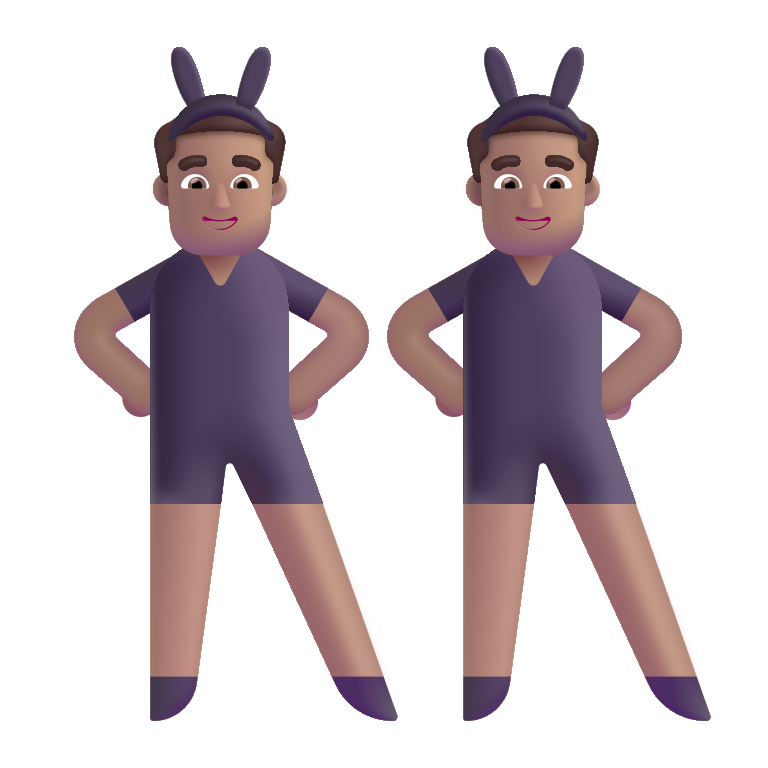
man with bunny ears color